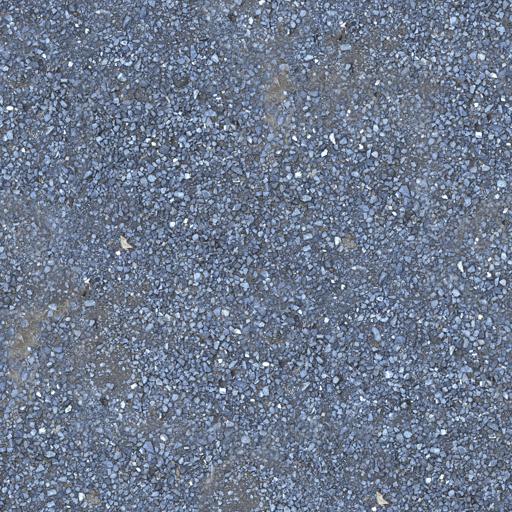
Tags: bed gravel grey pebble pebbles river stone